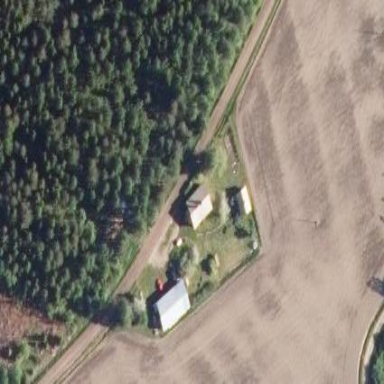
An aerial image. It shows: Farmyard area.